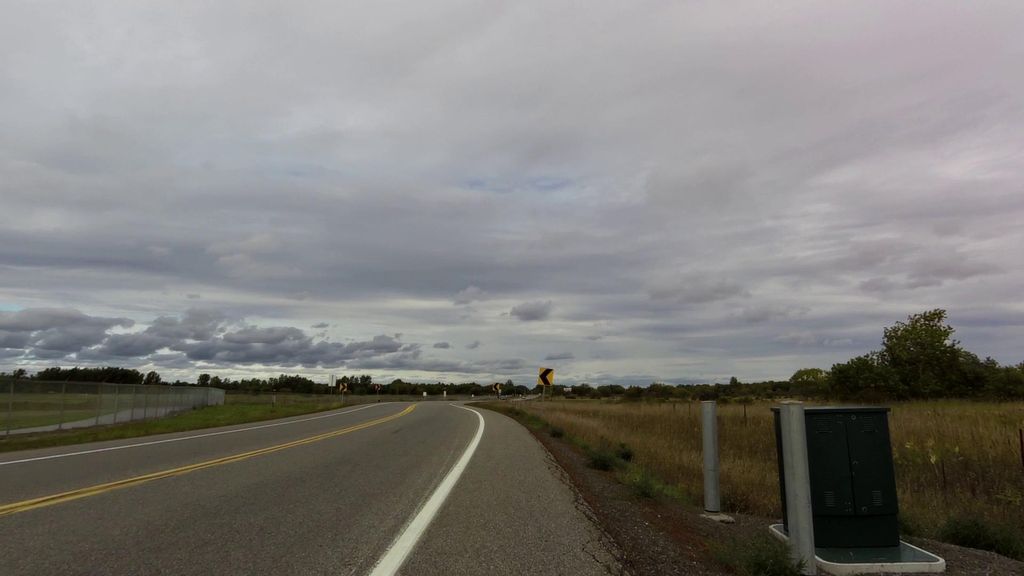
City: ottawa-gatineau